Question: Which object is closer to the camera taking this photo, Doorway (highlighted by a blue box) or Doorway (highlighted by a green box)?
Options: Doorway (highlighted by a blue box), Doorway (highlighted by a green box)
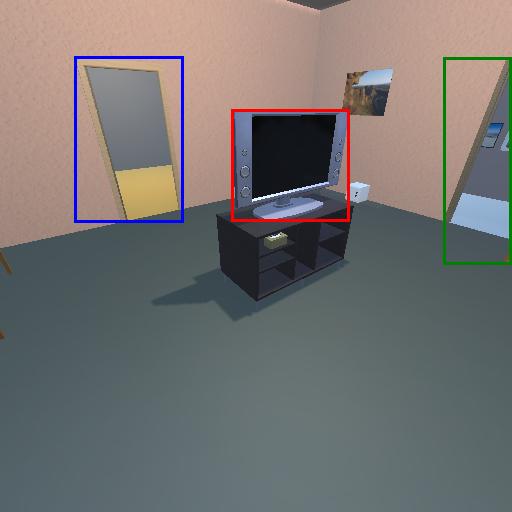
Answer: Doorway (highlighted by a blue box)